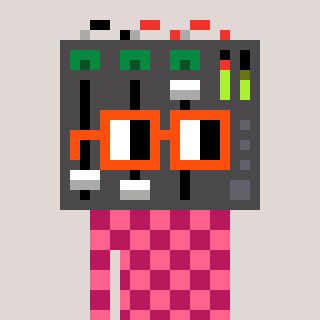
a pixel art character with square orange glasses, a mixer-shaped head and a darkpink-colored body on a warm background